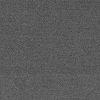
Atmospheric dust classification: dusty